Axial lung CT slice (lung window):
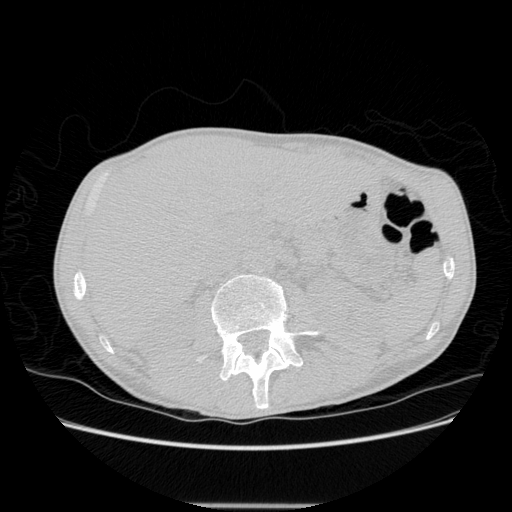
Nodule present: no